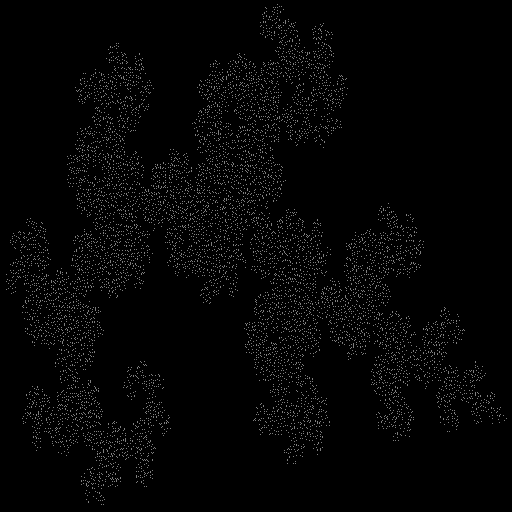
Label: a2